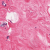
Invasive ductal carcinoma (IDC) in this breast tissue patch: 0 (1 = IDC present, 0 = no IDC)